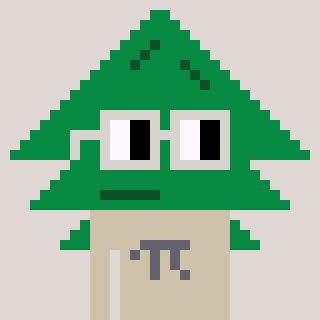
a pixel art character with square light gray glasses, a fir-shaped head and a bege-colored body on a warm background